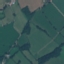
Land use / land cover class: Pasture